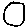
Label: circle